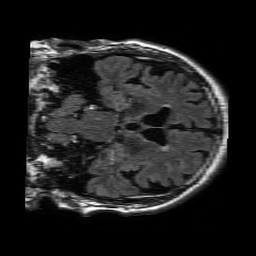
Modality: FLAIR
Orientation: coronal
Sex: male
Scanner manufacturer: philips
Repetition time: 11 s
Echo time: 0.125 s